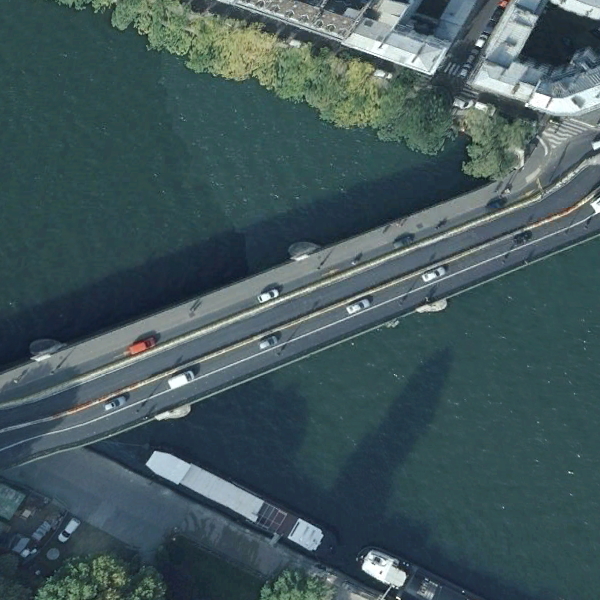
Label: Bridge